Question: I have a dynamic table and i want to change the row background color to different for group by field1 and field2.
i did code like below but it can't work.
'''
var count = 0;
var color = new string[] { " odd", " even" };
var val1 = "";
var val2 = "";
foreach (var val in Model.listofFields)
{
if (val1 == "" && val2== "")
{
val1 = val.field1;
val2 = val.field2;
}
if (val1 == val.field1 && val2 == val.field2)
{
count = 0;
}
else if ((val1 != val.field1 && val2 != val.field2))
{
count = 1;
val1 = val.field1;
val2 = val.field2;
}
else
{
count = 1;
val1 = "";
val2 = "";
}
<tr class="@color[count]">
<td>@val.field1</td>
<td>@val.field2</td>
<td>@val.field3</td>
<td>@val.field4</td>
<td>@val.field5</td>
<td>@val.field5</td>
</tr>
}
'''
also attached file for sample
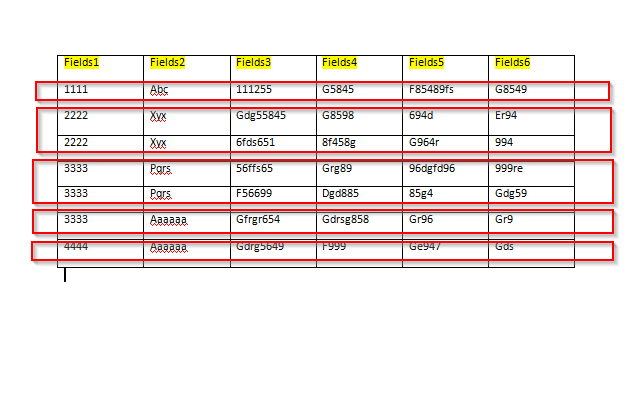
Answer: You have to set value in one comparision variable this will help you to make color for group.
'''
var val1 = "";
string color = "odd";
foreach (var val in Model.listofFields)
{
if (val1 != (val.field1 + val.field2))
{
color = color == "odd" ? "even" : "odd" ;
val1 = (val.field1 + val.field2);
}
<tr class="@color">
<td>@val.field1</td>
<td>@val.field2</td>
<td>@val.field3</td>
<td>@val.field4</td>
<td>@val.field5</td>
<td>@val.field5</td>
</tr>
}
'''